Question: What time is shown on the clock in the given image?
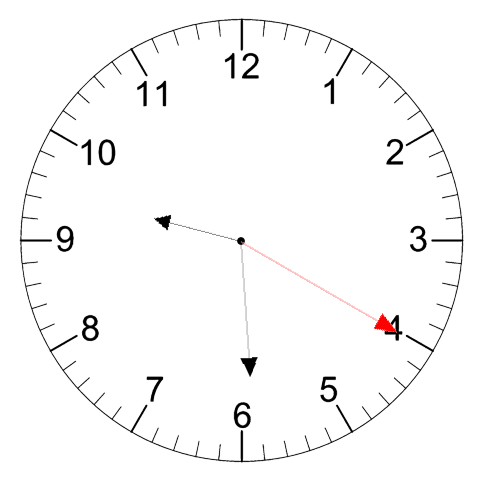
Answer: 09:29:20